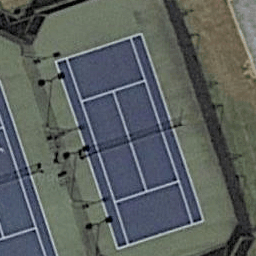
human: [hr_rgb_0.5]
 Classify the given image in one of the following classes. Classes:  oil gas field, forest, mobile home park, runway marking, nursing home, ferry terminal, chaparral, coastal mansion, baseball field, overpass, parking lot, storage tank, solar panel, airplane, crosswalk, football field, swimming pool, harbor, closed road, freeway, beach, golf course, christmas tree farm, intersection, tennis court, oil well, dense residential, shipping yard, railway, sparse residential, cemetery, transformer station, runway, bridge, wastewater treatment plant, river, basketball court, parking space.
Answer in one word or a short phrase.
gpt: tennis court